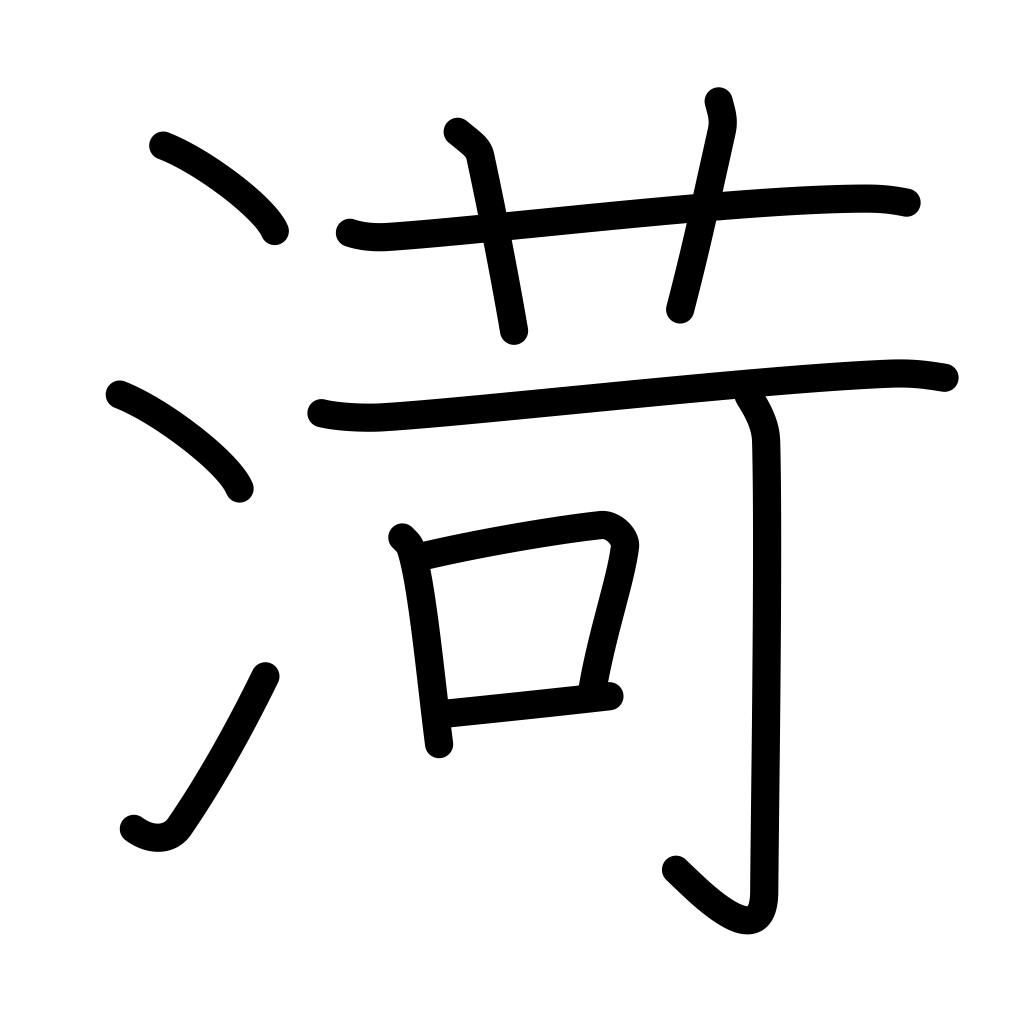
Meaning: name of Chinese river